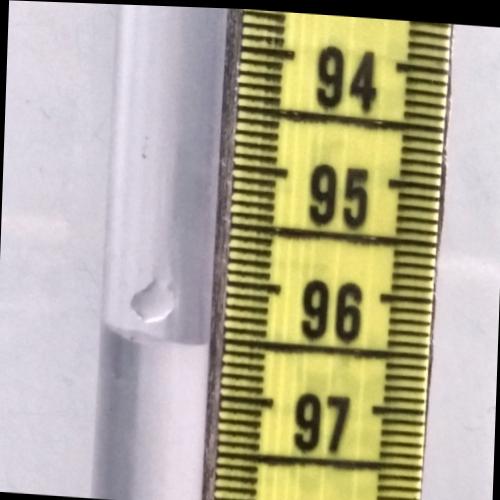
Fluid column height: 96.6 cm